Магнитный диполь с дипольным моментом $\vec{\mu}_1$, направленным вдоль оси $x$, расположен в начале координат. Другой диполь помещают на расстоянии $r$ от начала координат под углом $\theta$ к оси $x$. Дипольный момент второго диполя $\mu_2$ направлен под углом $\alpha$ к оси $x$ (см. рис. 1).
Найдите магнитное поле $\vec{B}(\vec{r})$, создаваемое первым диполем в окрестности второго диполя. Выразите ответ через магнитную проницаемость вакуума $\mu_0$, $r$, $\theta$ и $\mu_1$.
Найдите момент сил $\vec{M}$, действующих на второй диполь. Выразите ответ через $\mu_0$, $\mu_1$, $\mu_2$, $r$, $\theta$, $\alpha$.
Найдите энергию взаимодействия диполей $U$. Выразите ответ через $\mu_0$, $\mu_1$, $\mu_2$, $r$, $\theta$, $\alpha$.
Найдите силу $\vec{F}$, действующую на второй диполь. Выразите ответ через $\mu_0$, $\mu_1$, $\mu_2$, $r$, $\theta$, $\alpha$. Центры масс диполей соединяют невесомым стержнем, из-за чего расстояние между ними постоянно и равно $R$. Стержень может свободно вращаться вокруг начала координат (первого диполя). Направление первого диполя фиксировано, в то время как второй диполь может свободно вращаться. Движение происходит в плоскости $xy$, масса второго диполя равна $m$, его момент инерции относительно центра масс равен $I$.
Найдите $\ddot{\theta}$ и $\ddot{\alpha}$. Выразите ответ через $\mu_0$, $\mu_1$, $\mu_2$, $R$, $\theta$, $\alpha$, $m$ и $I$. Пусть теперь $\theta$ и $\alpha$ малы. Тогда система будет совершать гармонические колебания, которые можно разложить на моды. Модой называется движение системы, при котором координаты меняются колеблются с одной частотой, а также синфазно, т.е. $\theta = \theta_0 \cos \left( \omega t + \varphi \right)$, $\alpha = \alpha_0 \cos \left( \omega t + \varphi \right)$. Соответствующие частоты называются собственными частотами.
Найдите собственные частоты колебаний системы $\omega_1$ и $\omega_2$. Выразите ответ через $\mu_0$, $\mu_1$, $\mu_2$, $R$, $m$ и $I$.
Для обеих мод найдите отношение амплитуд $c_1 = \alpha_1/\theta_1$ и $c_2 = \alpha_2/\theta_2$. Выразите ответ через $m$, $R$ и $I$. В начале второй диполь покоится на оси $x$, а угол $\alpha$ равен $\beta \ll 1$. В момент времени $t=0$ второй диполь отпускают.
Зависимость углов от времени можно представить как \begin{align*} \begin{align*} \begin{align*} \theta &= \theta_1 \cos \left( \omega_1 t + \varphi_1 \right) + \theta_2 \cos \left( \omega_2 t + \varphi_2 \right), \\ \begin{align*} \theta &= \theta_1 \cos \left( \omega_1 t + \varphi_1 \right) + \theta_2 \cos \left( \omega_2 t + \varphi_2 \right), \\ \alpha &= c_1 \theta_1 \cos \left( \omega_1 t + \varphi_1 \right) + c_2 \theta_2 \cos \left( \omega_2 t + \varphi_2 \right). \end{align*}Найдите $\theta_1$, $\theta_2$, $\varphi_1$ и $\varphi_2$. Выразите ответ через $\omega_1$, $\omega_2$, $c_1$, $c_2$ и $\beta$.
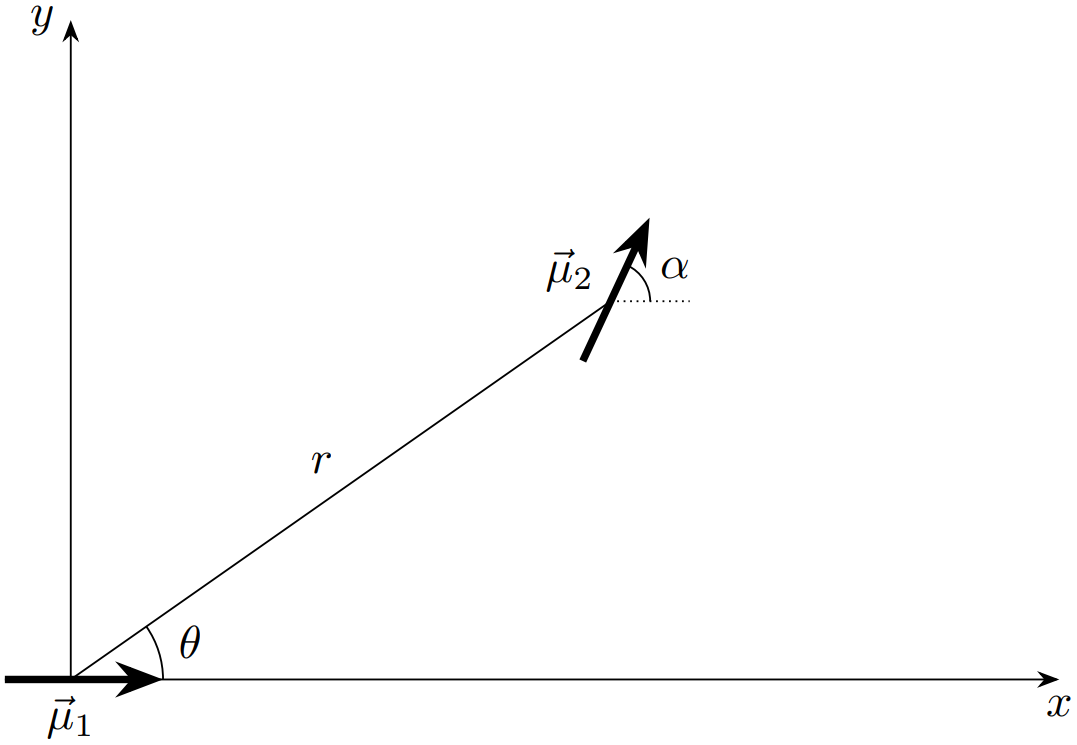
Найдите магнитное поле $\vec{B}(\vec{r})$, создаваемое первым диполем в окрестности второго диполя. Выразите ответ через магнитную проницаемость вакуума $\mu_0$, $r$, $\theta$ и $\mu_1$.
Решение: Поле диполя дается формулой\begin{equation*} \vec{B} = \frac{\mu_0}{4\pi} \left( \frac{3 \left(\vec{\mu} \cdot \vec{r} \right) \vec{r}}{r^5} - \frac{\vec{\mu}}{r^3} \right).\end{equation*}Зная координаты $\vec{\mu}_1 = \mu_1 \begin{pmatrix} 1 \\ 0 \\ 0\end{pmatrix}$ и $\vec{r} = r \begin{pmatrix} \cos \theta \\ \sin \theta \\ 0 \end{pmatrix}$, находим поле:
Ответ: \begin{equation*} \vec{B} = \frac{\mu_0 \mu_1}{4 \pi r^3} \begin{pmatrix} 3 \cos^2 \theta - 1 \\ 3 \cos \theta \sin \theta \\ 0\end{pmatrix}.\end{equation*}

Найдите момент сил $\vec{M}$, действующих на второй диполь. Выразите ответ через $\mu_0$, $\mu_1$, $\mu_2$, $r$, $\theta$, $\alpha$.
Решение: Подставляя $\vec{\mu}_2 = \mu_2 \begin{pmatrix} \cos \alpha \\ \sin \alpha \\ 0\end{pmatrix}$ в $\vec{M} = \vec{\mu}_2 \times \vec{B}$, находим момент:
Ответ: \begin{equation*} \vec{M} = \hat{z} \frac{\mu_0 \mu_1 \mu_2}{4 \pi r^3} \left( 3 \cos \theta \sin \theta \cos \alpha - \left( 3 \cos^2 \theta - 1 \right) \sin \alpha \right).\end{equation*}

Найдите энергию взаимодействия диполей $U$. Выразите ответ через $\mu_0$, $\mu_1$, $\mu_2$, $r$, $\theta$, $\alpha$.
Ответ: \begin{equation*} U = - \left( \vec{\mu}_2 \cdot \vec{B} \right) = -\frac{\mu_0 \mu_1 \mu_2}{4 \pi r^3} \left( \left( 3 \cos^2 \theta - 1 \right) \cos \alpha + 3 \cos \theta \sin \theta \sin \alpha \right).\end{equation*}

Найдите силу $\vec{F}$, действующую на второй диполь. Выразите ответ через $\mu_0$, $\mu_1$, $\mu_2$, $r$, $\theta$, $\alpha$.
Решение: Дифференцируя потенциальную энергию, найдем силу:\begin{multline*} \vec{F} = - \nabla U = \frac{\mu_0}{4\pi} \nabla \left[ -\frac{\left( \vec{\mu}_1 \vec{\mu}_2 \right)}{r^3} + \frac{3 \left( \vec{\mu}_1 \vec{r} \right) \left( \vec{\mu}_2 \vec{r} \right) \vec{r}}{r^5} \right] = \\ = \frac{\mu_0}{4\pi} \left[ \frac{3 \left( \vec{\mu}_1 \vec{\mu}_2 \right) \vec{r}}{r^5} + \frac{3 \left( \vec{\mu}_1 \vec{r} \right) \vec{\mu}_2}{r^5} + \frac{3 \left( \vec{\mu}_2 \vec{r} \right) \vec{\mu}_1}{r^5} - \frac{15 \left( \vec{\mu}_1 \vec{r} \right) \left( \vec{\mu}_2 \vec{r} \right) \vec{r}}{r^7} \right].\end{multline*}Подставляя $\vec{\mu}_1$, $\vec{\mu}_2$ и $\vec{r}$, получим
Ответ: \begin{equation*} \vec{F} = \frac{3 \mu_0 \mu_1 \mu_2}{4\pi r^4} \begin{pmatrix} 3 \cos \theta \cos \alpha + \sin \theta \sin \alpha - 5 \cos^2 \theta \cos \left( \theta - \alpha \right) \\ \sin \alpha \cos \theta + \sin \theta \cos \alpha - 5 \cos \theta \sin \theta \cos \left( \theta - \alpha \right) \\ 0 \end{pmatrix}\end{equation*}

Найдите $\ddot{\theta}$ и $\ddot{\alpha}$. Выразите ответ через $\mu_0$, $\mu_1$, $\mu_2$, $R$, $\theta$, $\alpha$, $m$ и $I$.
Решение: Запишем уравнение моментов относительно центра масс второго диполя (при этом момент силы взаимодействия стержня и диполя равен нулю):\begin{equation*} I \ddot{\alpha} = M_z = k \left( 3 \cos \theta \sin \theta \cos \alpha - \left( 3 \cos^2 \theta - 1 \right) \sin \alpha \right),\end{equation*}где для удобства введено обозначение $k = \frac{\mu_0 \mu_1 \mu_2}{4 \pi R^3}$. Отсюда находим $\ddot{\alpha}$:\begin{equation*} \ddot{\alpha} = \frac{k}{I} \left( 3 \cos \theta \sin \theta \cos \alpha - \left( 3 \cos^2 \theta - 1 \right) \sin \alpha \right).\end{equation*}Теперь рассмотрим систему "стержень + второй диполь". Ее момент относительно начала координат равен $m R^2 \dot{\theta} + I \dot{\alpha}$, а действующий на нее момент сил равен $\vec{M} + \vec{r} \times \vec{F}$, откуда\begin{equation*} m R^2 \ddot{\theta} + I \ddot{\alpha} = \left( \vec{M} + \vec{r} \times \vec{F} \right)_z.\end{equation*}Вычитая из этого уравнения уравнение моментов для второго диполя, получим\begin{equation*} m R^2 \ddot{\theta} = F_z = r_x F_y - r_y F_x.\end{equation*}Отсюда находим $\ddot{\theta}$:
Ответ: \begin{multline*} \ddot{\theta} = \frac{3 k}{m R^2} \left( \cos \theta \left( \sin \alpha \cos \theta + \sin \theta \cos \alpha - 5 \cos \theta \sin \theta \cos \left( \theta - \alpha \right) \right) - \right. \\ - \left. \sin \theta \left( 3 \cos \theta \cos \alpha + \sin \theta \sin \alpha - 5 \cos^2 \theta \cos \left( \theta - \alpha \right) \right) \right).\end{multline*}

Найдите собственные частоты колебаний системы $\omega_1$ и $\omega_2$. Выразите ответ через $\mu_0$, $\mu_1$, $\mu_2$, $R$, $m$ и $I$.
Решение: При малых $\alpha$ и $\theta$ уравнения из предыдущего пункта переходят в следующую систему:\begin{equation*} \begin{cases} m R^2 \ddot{\theta} = 3 k \left( \alpha - 2 \theta \right) \\ I \ddot{\alpha} = k \left( 3 \theta - 2 \alpha \right)\end{cases}.\end{equation*}Будем искать решение в виде $\theta = \theta_0 \cos \left( \omega t + \varphi \right)$, $\alpha = \alpha_0 \cos \left( \omega t + \varphi \right)$. После подстановки в систему и сокращения на косинус, получим\begin{equation*} \begin{cases} - m R^2 \omega^2 \theta_0 = 3 k \left( \alpha_0 - 2 \theta_0 \right) \\ - I \omega^2 \alpha_0 = k \left( 3\theta_0 - 2 \alpha_0 \right) \end{cases}.\end{equation*}Перенесем для удобства все в левую часть:\begin{equation*} \begin{cases} \theta_0 \cdot \left(6 k - m R^2 \omega^2 \right) - \alpha_0 \cdot 3k = 0 \\ - \theta_0 \cdot 3 k + \alpha_0 \cdot \left( 2 k - I \omega^2 \right) = 0 \end{cases}.\end{equation*}При произвольном $\omega$ эта система линейных уравнений имеет лишь одно решение: $\theta_0 = \alpha_0 = 0$. Чтобы система имела другие решения, она должна быть вырожденной, т.е. одно уравнение должно быть эквивалентно другому:\begin{equation*} \frac{6 k - m R^2 \omega^2}{- 3 k} = \frac{- 3 k}{2 k - I \omega^2},\end{equation*}Немного преобразуя, получим биквадратное уравнение:\begin{equation*} \omega^4 \cdot m R^2 I - 2 \omega^2 \cdot \left( k m R^2 + 3 k I \right) + 3 k^2 = 0,\end{equation*}откуда находим собственные частоты:
Ответ: \begin{equation*} \omega_{1,2} = k \cdot \frac{\left( m R^2 + I \right) \pm \sqrt{ \left( m R^2 + I \right)^2 - 3 m R^2 I }}{m R^2 I}.\end{equation*}

Для обеих мод найдите отношение амплитуд $c_1 = \alpha_1/\theta_1$ и $c_2 = \alpha_2/\theta_2$. Выразите ответ через $m$, $R$ и $I$.
Решение: Используя, например, первое уравнение из системы на $\alpha_0$ и $\theta_0$, найдем:\begin{equation*} c = \frac{\alpha_0}{\theta_0} = \frac{6 k - m R^2 \omega^2}{k}.\end{equation*}После подстановки $\omega^2$ получим
Ответ: \begin{equation*} c_{1,2} = 2 - \frac{1}{3} \frac{m R^2 + I \pm \sqrt{\left( m R^2 + I \right)^2 -3 m R^2 I}}{I}.\end{equation*}

Зависимость углов от времени можно представить как  \begin{align*}  \theta &= \theta_1 \cos \left( \omega_1 t + \varphi_1 \right) + \theta_2 \cos \left( \omega_2 t + \varphi_2 \right), \\  \alpha &= c_1 \theta_1 \cos \left( \omega_1 t + \varphi_1 \right) + c_2 \theta_2 \cos \left( \omega_2 t + \varphi_2 \right).  \end{align*}Найдите $\theta_1$, $\theta_2$, $\varphi_1$ и $\varphi_2$. Выразите ответ через $\omega_1$, $\omega_2$, $c_1$, $c_2$ и $\beta$.
Решение: Продифференцировав $\theta$ и $\alpha$ по времени, найдем угловые скорости:\begin{align*} \dot{\theta} &= - \omega_1 \theta_1 \cos \left( \omega_1 t + \varphi_1 \right) - \omega_2 \theta_2 \cos \left( \omega_2 t + \varphi_2 \right), \\ \dot{\alpha} &= - c_1 \omega_1 \theta_1 \sin \left( \omega_1 t + \varphi_1 \right) - c_2 \omega_2 \theta_2 \sin \left( \omega_2 t + \varphi_2 \right). \\\end{align*}Т.к. в начальный момент скорости равны нулю, то синусы должны быть равны нулю, т.е. $\varphi_1 = \varphi_2 = 0$. Подставляя в $\theta(t)$ и $\alpha(t)$ начальные значения при $t=0$, получим\begin{align*} 0 &= \theta_1 + \theta_2, \\ \beta &= c_1 \theta_1 + c_2 \theta_2.\end{align*}Решая систему, находим
Ответ: \begin{align*} \theta_1 &= \frac{\beta}{c_1 - c_2}, \\ \theta_2 &= - \frac{\beta}{c_1 - c_2}.\end{align*}
Темы:
T, Всемирные